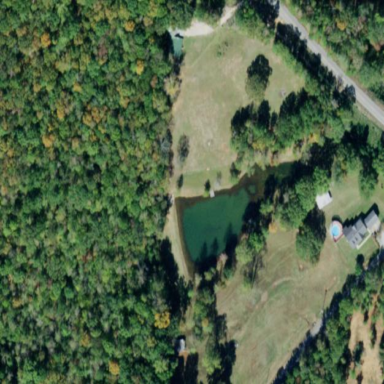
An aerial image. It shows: Peaceful pond surrounded by nature.